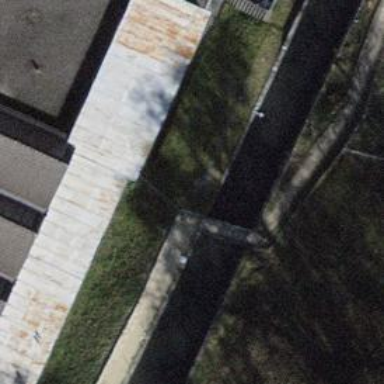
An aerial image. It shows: Path leading to bridge.